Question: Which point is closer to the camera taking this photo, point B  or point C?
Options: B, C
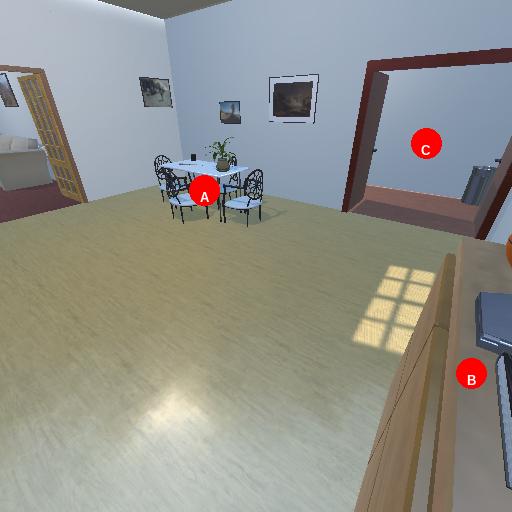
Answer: B